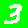
Digit: 3